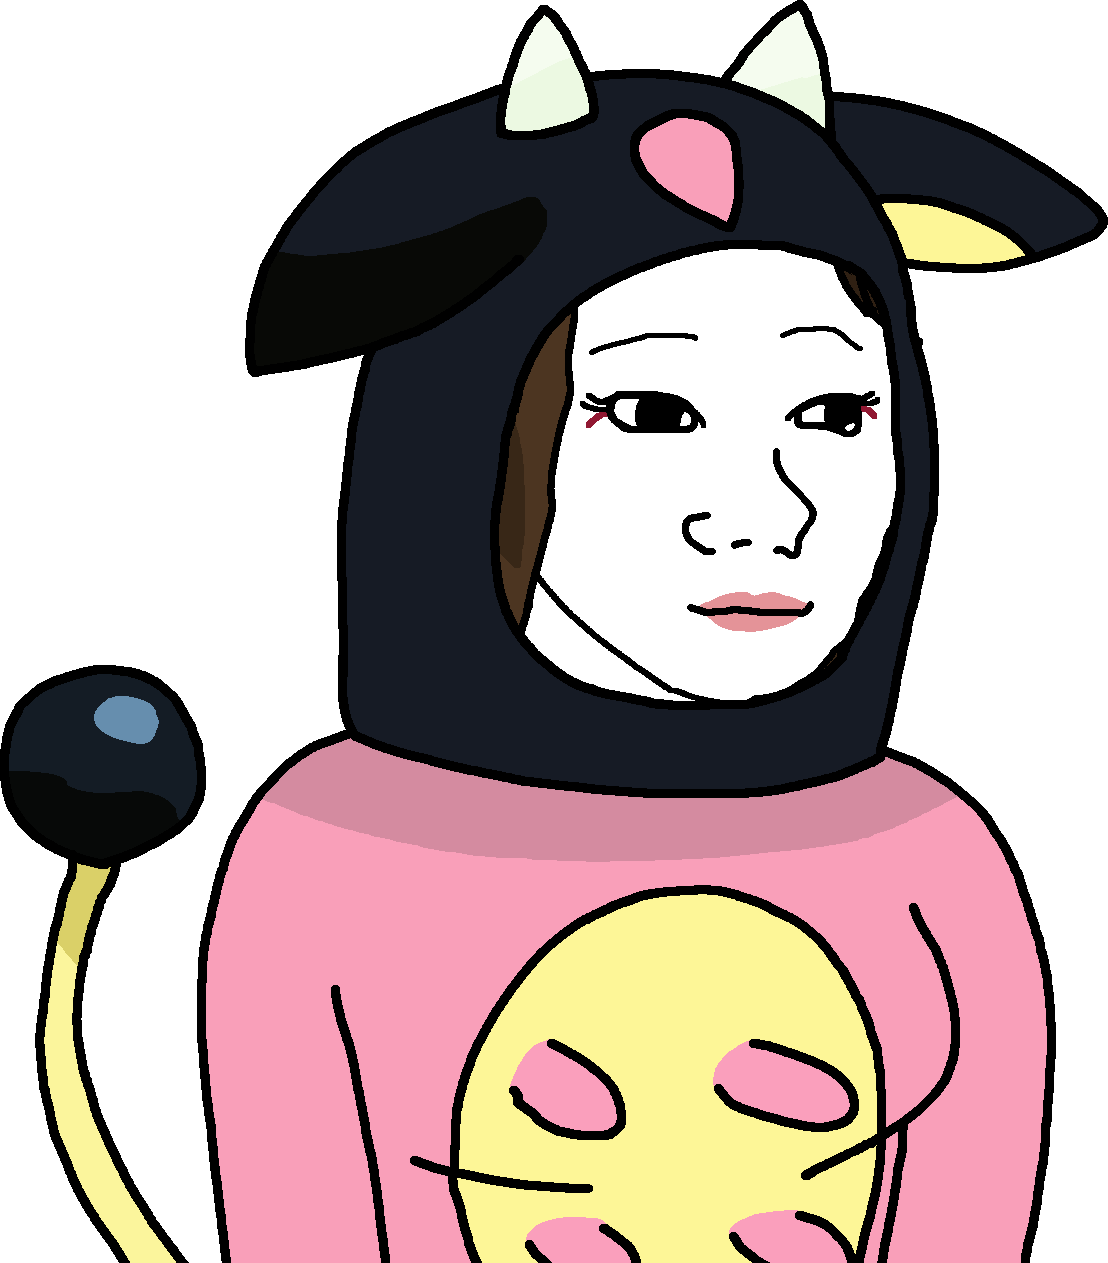
Label: 5_Trad_Wife